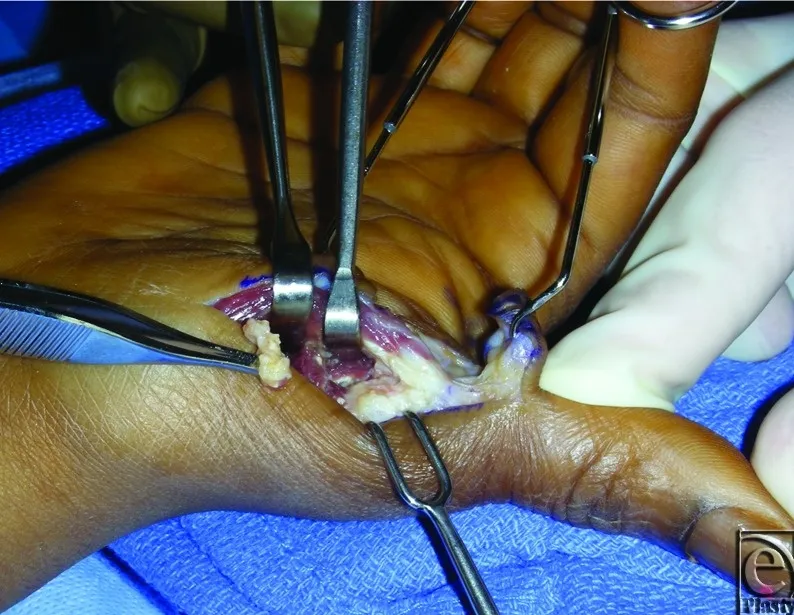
Intraoperative aspect. Firm, irregularly shaped masses adjacent to but not penetrating the metacarpophalangeal joint capsule are visualized (arrows).
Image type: medical_photograph (other_medical_photograph)